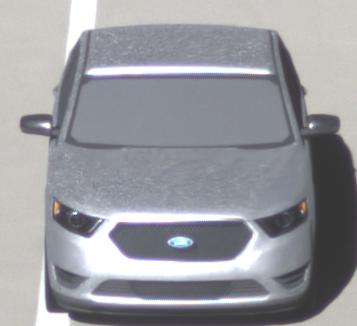
Make: Ford
Model: Taurus
Detailed model: SHO
Model produced from: 2012
Model produced until: 2019
Doors: 4
Color: white
Road condition: dry road
Daytime: morning or afternoon
Contrast: high contrast